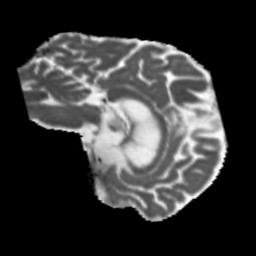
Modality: MD
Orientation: sagittal
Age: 71
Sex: male
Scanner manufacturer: siemens
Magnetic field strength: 3 T
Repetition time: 5.47 s
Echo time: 0.0854 s